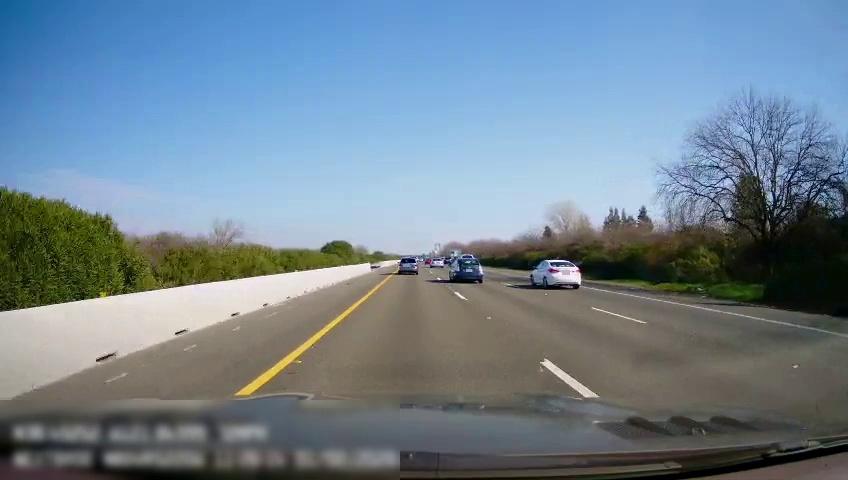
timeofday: Day
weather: Sunny
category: Drivable Space
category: Vehicles | SUV
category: Vehicles | SUV
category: Vehicles | Car
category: Vehicles | Car
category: Vehicles | Truck
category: Lanes | Current Lane
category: Lanes | Current Lane
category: Lanes | Alternate Lane
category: Lanes | Alternate Lane